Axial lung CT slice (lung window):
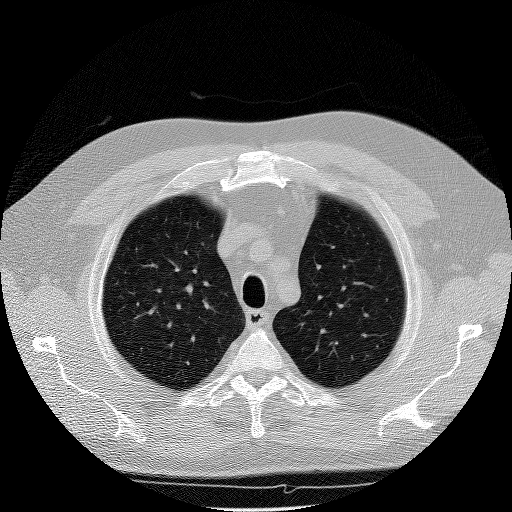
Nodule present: no